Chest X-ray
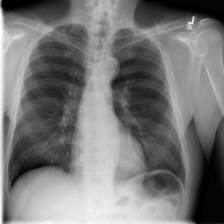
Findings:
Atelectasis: negative
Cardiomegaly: negative
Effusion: negative
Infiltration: negative
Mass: negative
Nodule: negative
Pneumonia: negative
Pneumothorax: negative
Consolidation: negative
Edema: negative
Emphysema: negative
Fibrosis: negative
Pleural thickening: negative
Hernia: negative